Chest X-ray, PA view. Patient: 54 years old, sex F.
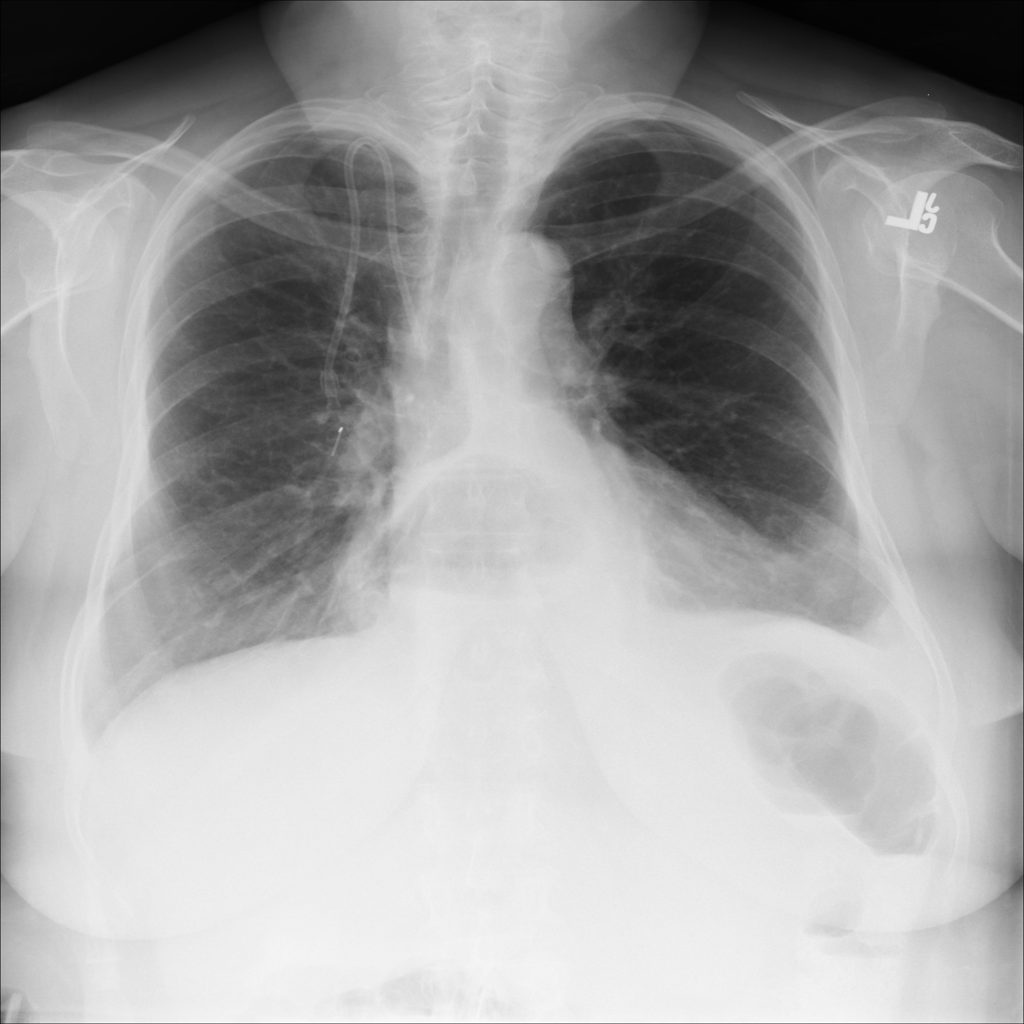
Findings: Effusion, Hernia